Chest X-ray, PA view. Patient: 42 years old, sex M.
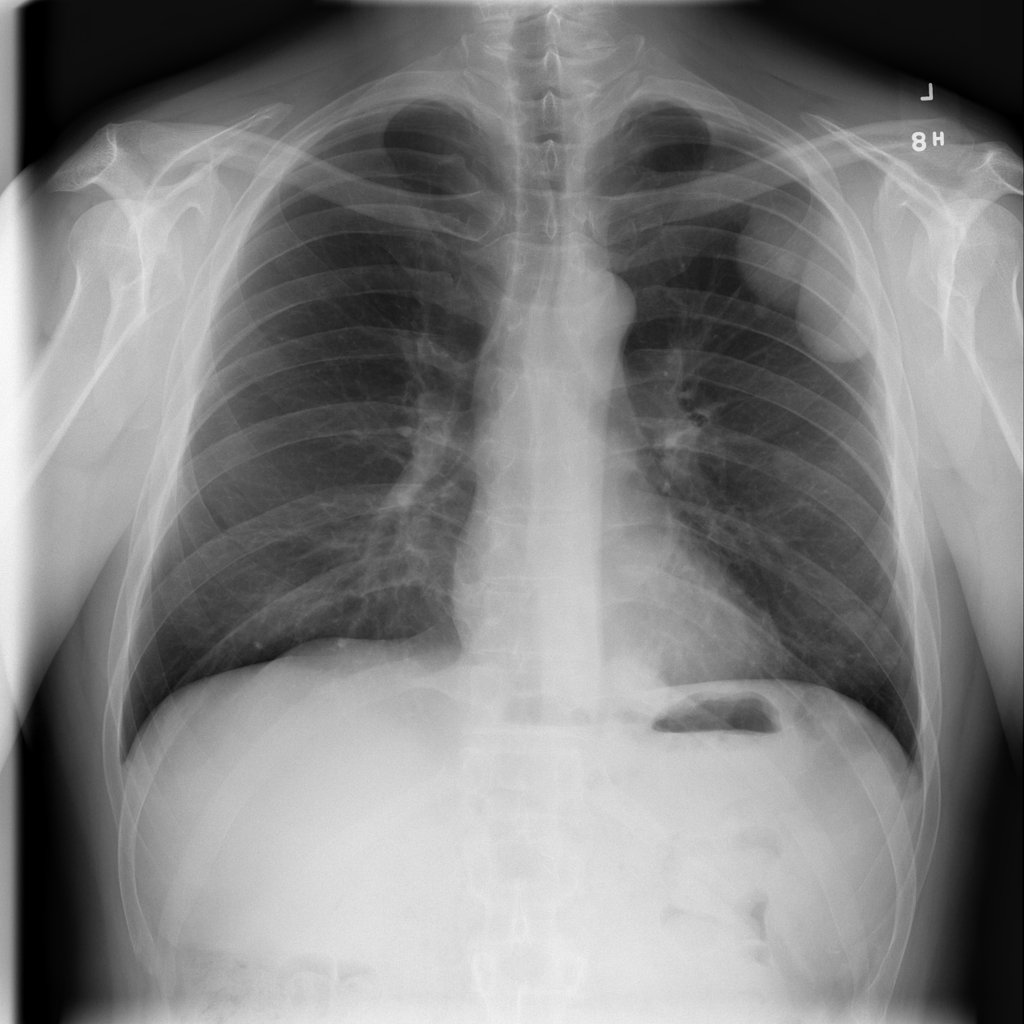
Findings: No Finding